Question: I encountered with very strange problem with IDEA. If I choose any api level less than 20, I get error
"This version of the rendering library is more recent than your version of IntelliJ IDEA. Please update IntelliJ IDEA (Details)"
Screenshot:

Stacktrace:'''
org.jetbrains.android.uipreview.RenderingException: This version of the rendering library is more recent than your version of IntelliJ IDEA. Please update IntelliJ IDEA
at org.jetbrains.android.uipreview.LayoutLibraryLoader.load(LayoutLibraryLoader.java:90)
at org.jetbrains.android.sdk.AndroidTargetData.getLayoutLibrary(AndroidTargetData.java:149)
at com.android.tools.idea.rendering.RenderService.create(RenderService.java:167)
at org.jetbrains.android.uipreview.AndroidLayoutPreviewToolWindowManager.doRender(AndroidLayoutPreviewToolWindowManager.java:583)
at org.jetbrains.android.uipreview.AndroidLayoutPreviewToolWindowManager.access$1900(AndroidLayoutPreviewToolWindowManager.java:80)
at org.jetbrains.android.uipreview.AndroidLayoutPreviewToolWindowManager$6$1.run(AndroidLayoutPreviewToolWindowManager.java:528)
at com.intellij.openapi.progress.impl.ProgressManagerImpl$2.run(ProgressManagerImpl.java:178)
at com.intellij.openapi.progress.ProgressManager.executeProcessUnderProgress(ProgressManager.java:209)
at com.intellij.openapi.progress.impl.ProgressManagerImpl.executeProcessUnderProgress(ProgressManagerImpl.java:212)
at com.intellij.openapi.progress.impl.ProgressManagerImpl.runProcess(ProgressManagerImpl.java:171)
at org.jetbrains.android.uipreview.AndroidLayoutPreviewToolWindowManager$6.run(AndroidLayoutPreviewToolWindowManager.java:523)
at com.intellij.util.ui.update.MergingUpdateQueue.execute(MergingUpdateQueue.java:320)
at com.intellij.util.ui.update.MergingUpdateQueue.execute(MergingUpdateQueue.java:310)
at com.intellij.util.ui.update.MergingUpdateQueue$2.run(MergingUpdateQueue.java:254)
at com.intellij.util.ui.update.MergingUpdateQueue.flush(MergingUpdateQueue.java:269)
at com.intellij.util.ui.update.MergingUpdateQueue.flush(MergingUpdateQueue.java:227)
at com.intellij.util.ui.update.MergingUpdateQueue.run(MergingUpdateQueue.java:217)
at com.intellij.util.concurrency.QueueProcessor.runSafely(QueueProcessor.java:238)
at com.intellij.util.Alarm$Request$1.run(Alarm.java:327)
at java.util.concurrent.Executors$RunnableAdapter.call(Executors.java:471)
at java.util.concurrent.FutureTask.run(FutureTask.java:262)
at java.util.concurrent.ThreadPoolExecutor.runWorker(ThreadPoolExecutor.java:1145)
at java.util.concurrent.ThreadPoolExecutor$Worker.run(ThreadPoolExecutor.java:615)
at java.lang.Thread.run(Thread.java:745)
'''
Is somebody can help me please?
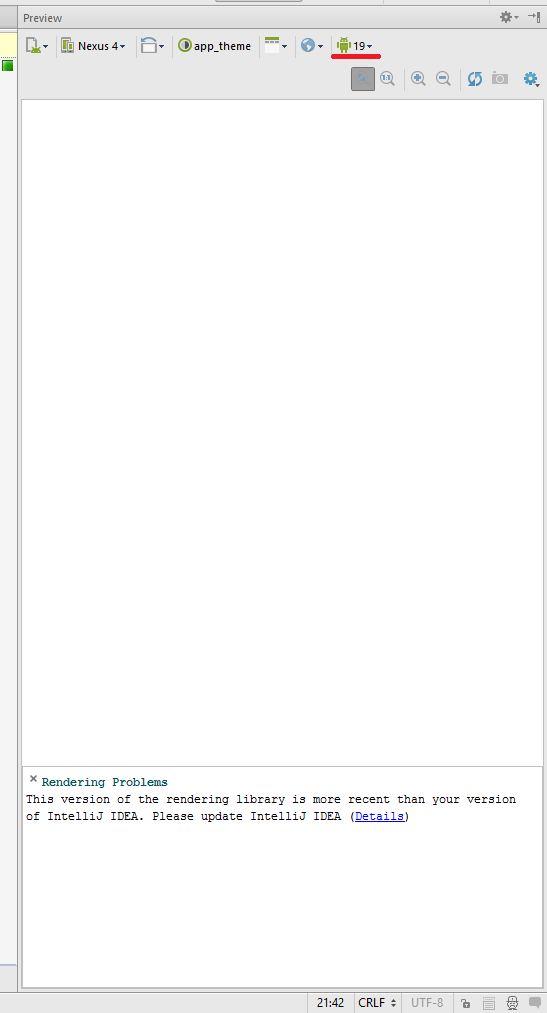
Answer: It's a bug:
> The issue is that JetBrains hasn't updated IntelliJ 13 as required. It has been fixed in IntelliJ 14 EAP but the fix hasn't been ported back to 13.
<URL>
The bug fix was included in 13.1.5, so you don't need to use an EAP version.